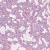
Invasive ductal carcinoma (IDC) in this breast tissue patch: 1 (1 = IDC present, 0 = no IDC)